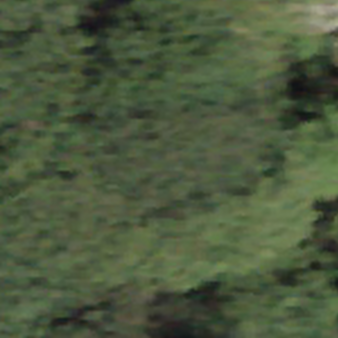
Label: other